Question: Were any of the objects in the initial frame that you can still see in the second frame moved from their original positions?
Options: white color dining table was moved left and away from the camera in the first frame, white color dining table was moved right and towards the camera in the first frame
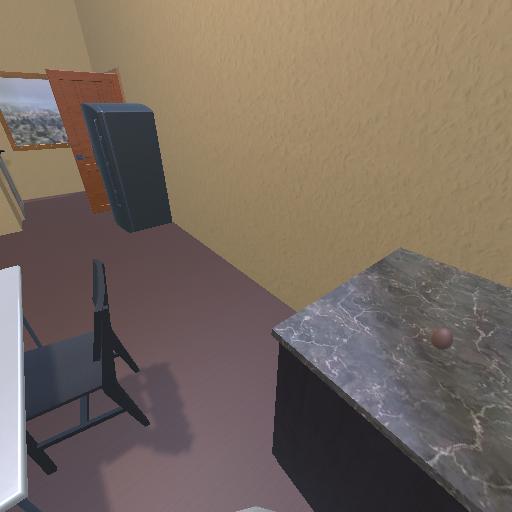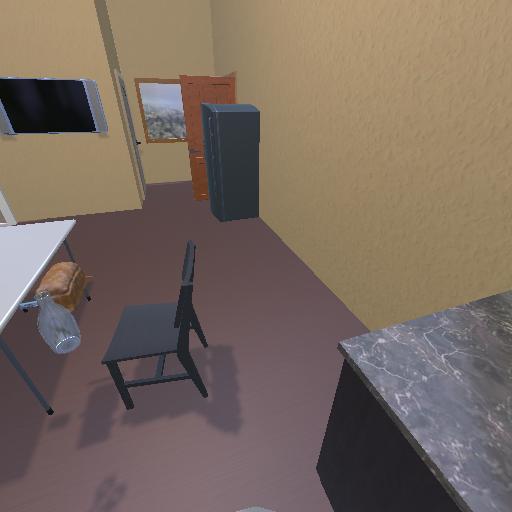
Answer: white color dining table was moved left and away from the camera in the first frame